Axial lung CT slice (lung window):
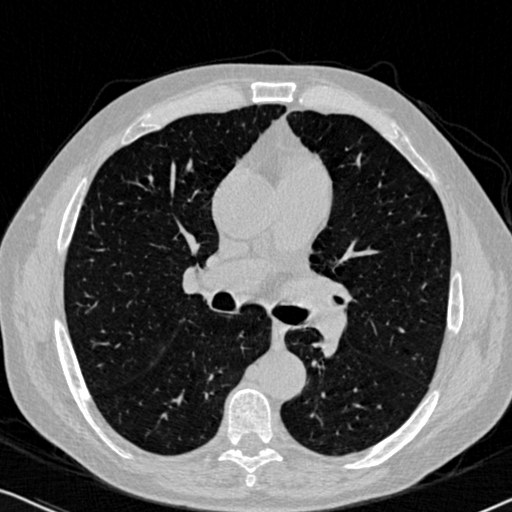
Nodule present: no